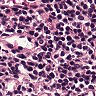
Metastatic tissue present: no